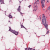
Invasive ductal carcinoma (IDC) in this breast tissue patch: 1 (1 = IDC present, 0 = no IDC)